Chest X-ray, PA view. Patient: 45 years old, sex F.
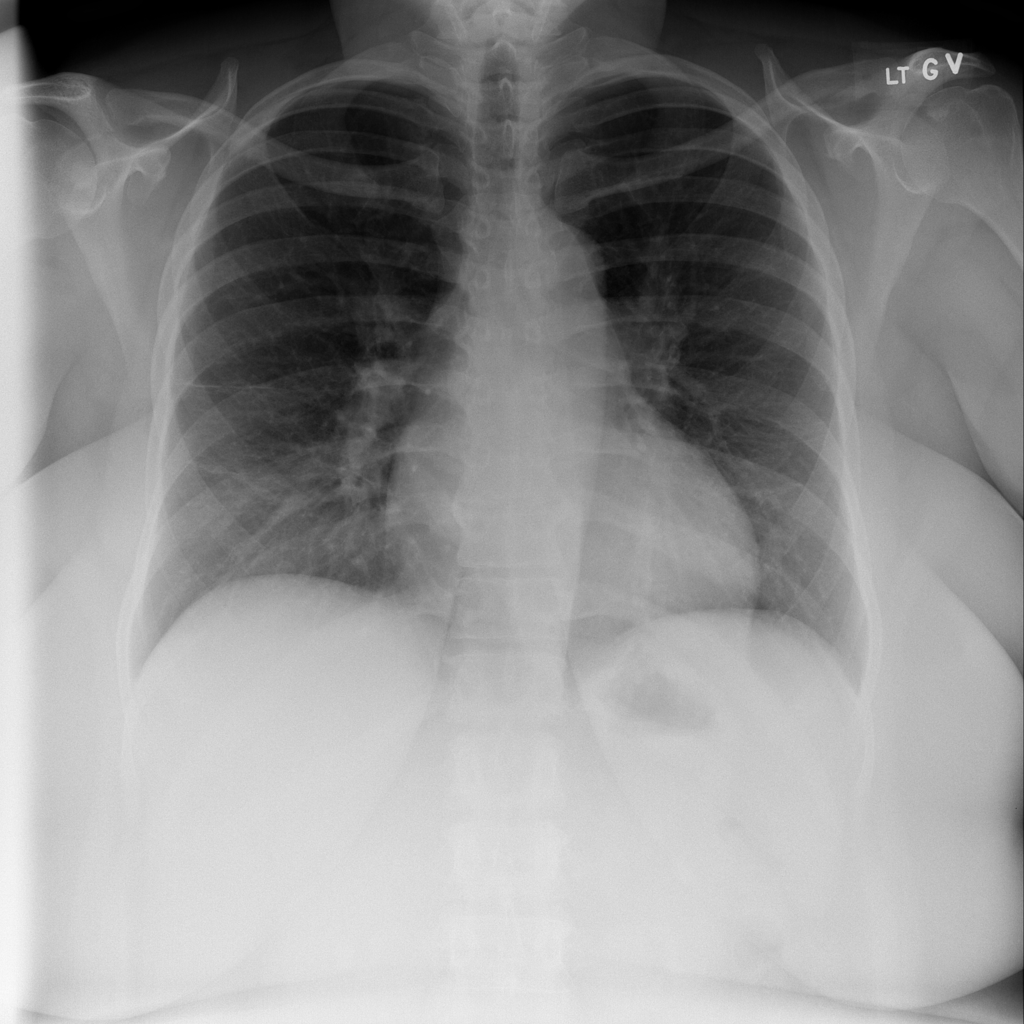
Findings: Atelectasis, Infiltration